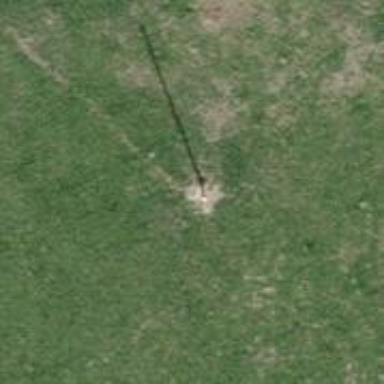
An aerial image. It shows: Power pole.